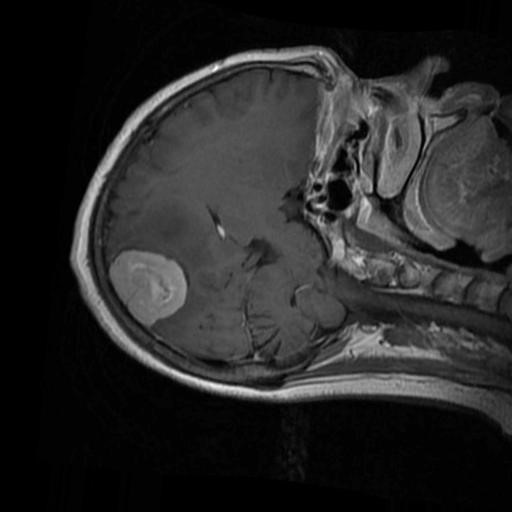
Label: brain_menin